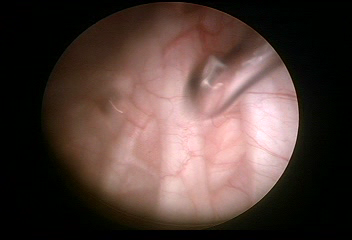
Modality: WLC
Class: Normal mucosa
Bladder cancer association: No